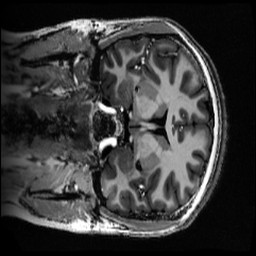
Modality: MP2RAGE
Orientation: coronal
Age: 20
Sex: female
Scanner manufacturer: siemens
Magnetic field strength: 6.98 T
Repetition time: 6 s
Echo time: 0.00283 s